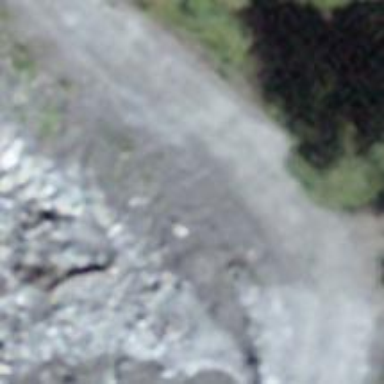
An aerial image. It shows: Gravel track with grade1 tracktype.